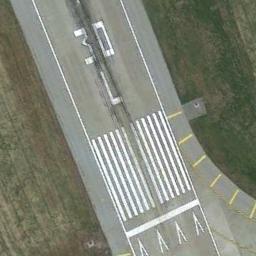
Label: runway